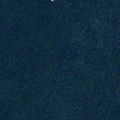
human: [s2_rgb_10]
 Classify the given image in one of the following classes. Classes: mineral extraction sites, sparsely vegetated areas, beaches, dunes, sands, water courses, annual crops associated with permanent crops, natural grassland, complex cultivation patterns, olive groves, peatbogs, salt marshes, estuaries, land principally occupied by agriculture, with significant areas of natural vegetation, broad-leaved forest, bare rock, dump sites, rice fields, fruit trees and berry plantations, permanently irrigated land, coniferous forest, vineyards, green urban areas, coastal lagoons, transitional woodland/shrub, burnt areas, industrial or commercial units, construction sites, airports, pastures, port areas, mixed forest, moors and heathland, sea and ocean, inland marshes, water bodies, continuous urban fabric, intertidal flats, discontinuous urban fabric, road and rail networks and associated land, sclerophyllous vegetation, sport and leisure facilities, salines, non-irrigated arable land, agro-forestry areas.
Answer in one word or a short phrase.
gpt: sea and ocean